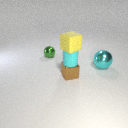
small yellow rubber cube above small brown metal cube